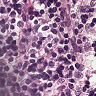
Metastatic tissue present: no